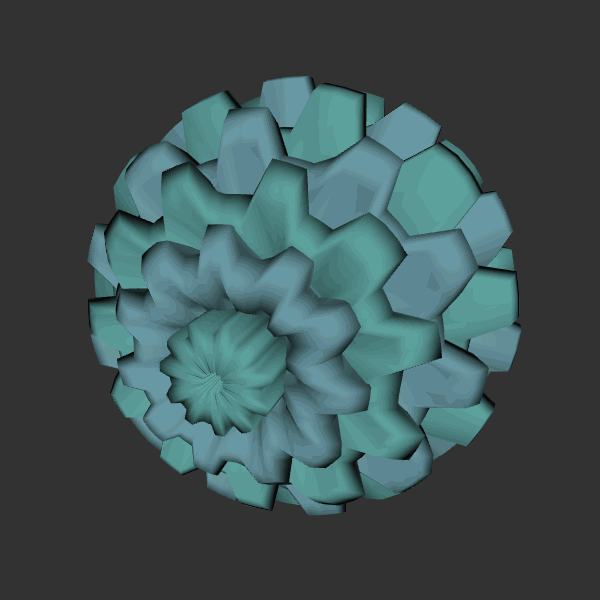
Background: dark